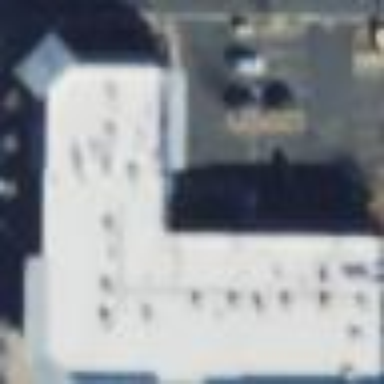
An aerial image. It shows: Commercial building.